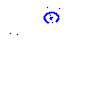
Particle: pion